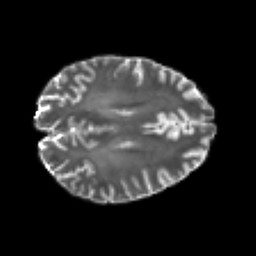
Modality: T2w
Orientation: axial
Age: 25
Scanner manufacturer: philips
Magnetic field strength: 3 T
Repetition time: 8.593 s
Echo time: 0.1268 s